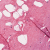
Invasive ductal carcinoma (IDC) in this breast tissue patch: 0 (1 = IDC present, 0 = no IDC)